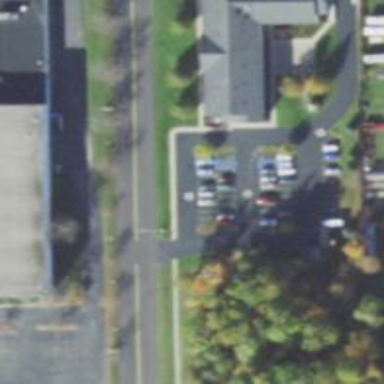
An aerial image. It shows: Asphalt service road.